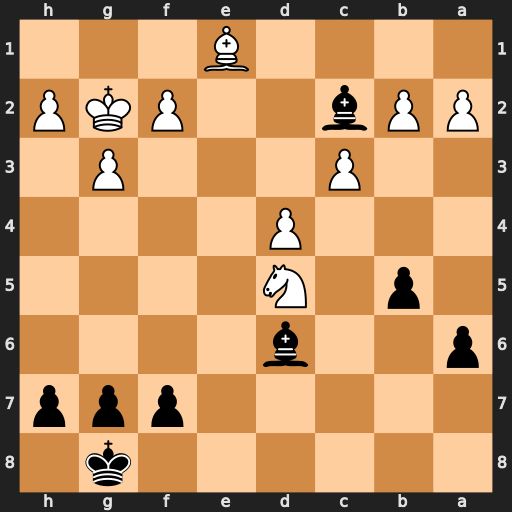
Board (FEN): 6k1/5ppp/p2b4/1p1N4/3P4/2P3P1/PPb2PKP/4B3
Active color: b
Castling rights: -
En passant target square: -
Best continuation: Be4+ f3 Bxd5